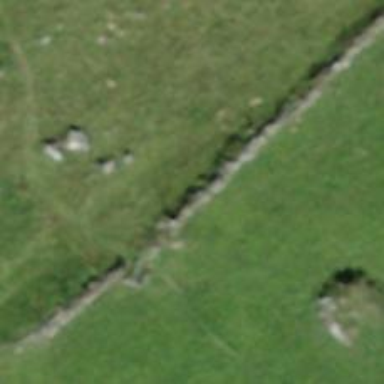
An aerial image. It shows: Dry stone wall barrier.